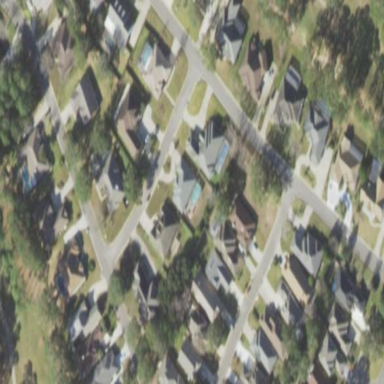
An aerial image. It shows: This residential area consists of single-family homes.